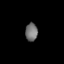
Tissue: lung
Cell type: Epithelial cells
Senescence score: 0.2243
Nuclear area (px): 213
Mean DAPI intensity: 115.512